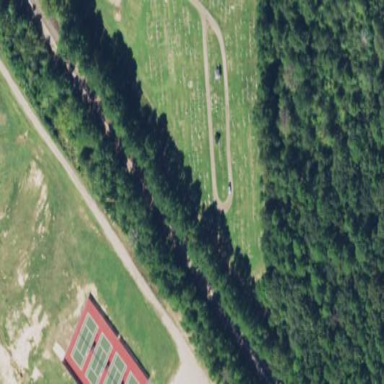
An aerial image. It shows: Cemetery.